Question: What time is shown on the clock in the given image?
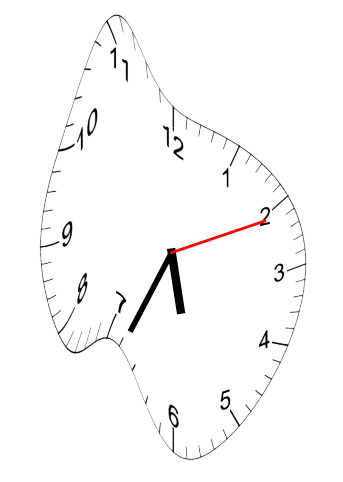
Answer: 05:34:11